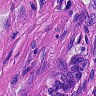
Metastatic tissue present: yes